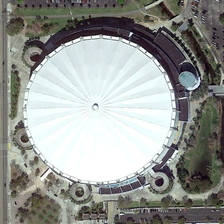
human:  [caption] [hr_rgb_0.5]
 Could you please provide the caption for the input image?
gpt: a oval white building with several circle buildings is standing at the corner of two vertically crossed roads  around which are three parking lots and lawns .

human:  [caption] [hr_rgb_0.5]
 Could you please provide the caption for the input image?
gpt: a center with a white round top is surrounded by roads .

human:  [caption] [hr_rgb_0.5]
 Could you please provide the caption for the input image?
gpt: a oval white building with several circular buildings is standing at the corner of two vertically crossed roads  around which are three parking lots and lawns .

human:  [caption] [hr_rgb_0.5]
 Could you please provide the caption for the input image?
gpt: a light white is surrounded by the freeway and paking lots .

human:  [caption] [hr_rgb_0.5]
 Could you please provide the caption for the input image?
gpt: a white circle center building is surrounded by several parking lots and some sparsely distributed green trees .